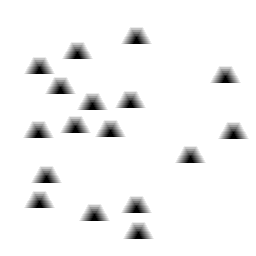
Squares: 0
Triangles: 17
Stars: 0
Total shapes: 17